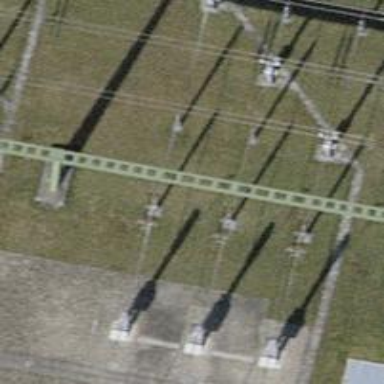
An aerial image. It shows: Insulator used in power equipment.